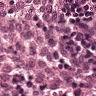
Metastatic tissue present: no